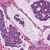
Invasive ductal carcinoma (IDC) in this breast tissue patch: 1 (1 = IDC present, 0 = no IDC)